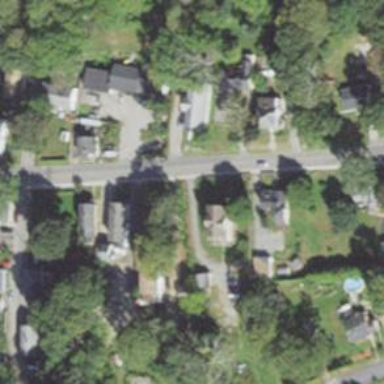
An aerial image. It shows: Residential driveway serving as service road.